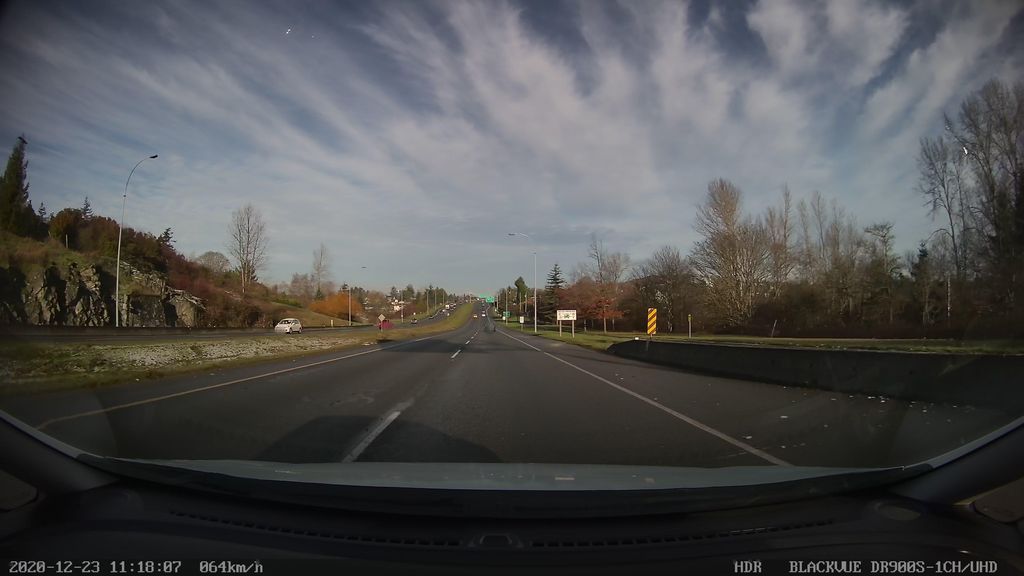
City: victoria